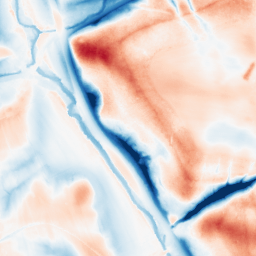
Category: classical
Decomposition family: uniform
Decomposition parameters: size: 50
Upsampling method: quartic
Upsampling parameters: scale: 2
Upsampling scale: 2